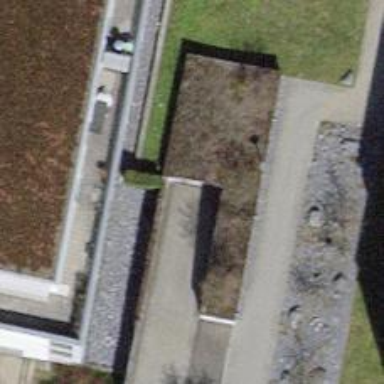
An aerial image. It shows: Parking entrance.